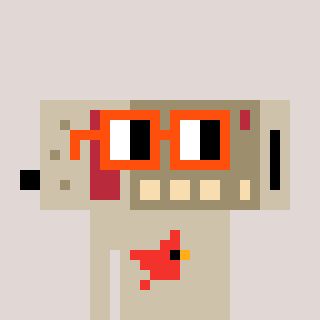
a pixel art character with square orange glasses, a cordless phone-shaped head and a bege-colored body on a warm background